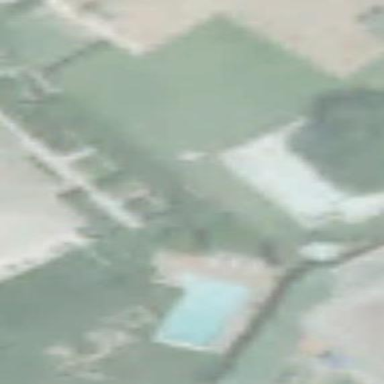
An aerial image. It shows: Swimming pool located in leisure land.